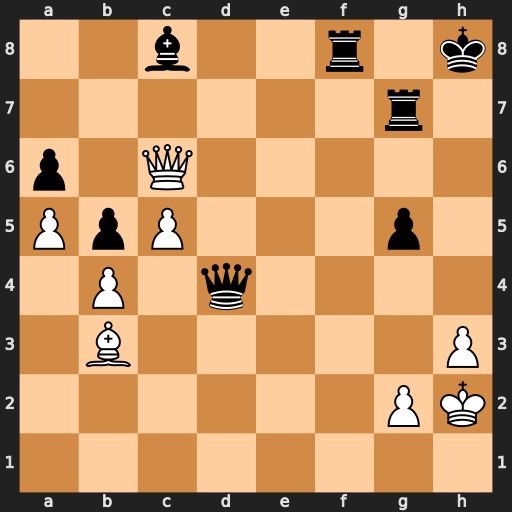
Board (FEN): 2b2r1k/6r1/p1Q5/PpP3p1/1P1q4/1B5P/6PK/8
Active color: w
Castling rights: -
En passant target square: -
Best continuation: Qh6+ Rh7 Qxf8#